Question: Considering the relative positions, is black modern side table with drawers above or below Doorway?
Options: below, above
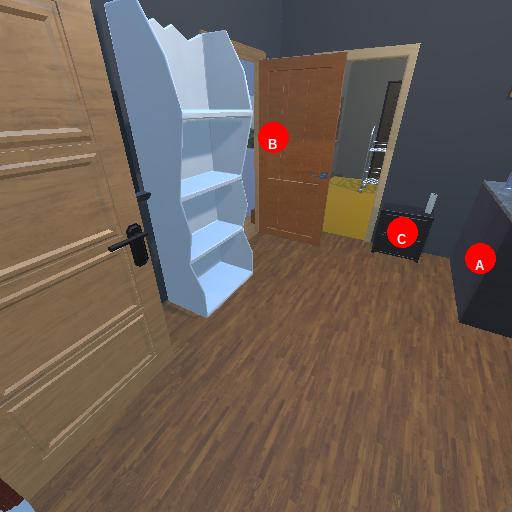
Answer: below